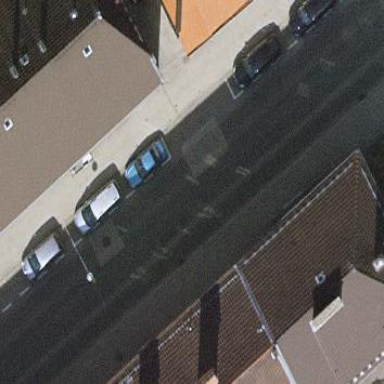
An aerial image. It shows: Street-side parking available in parallel orientation.